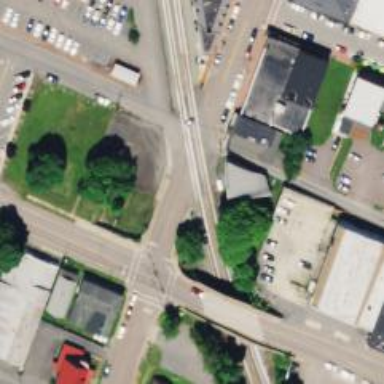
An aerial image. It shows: Railway crossing.